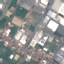
Land use / land cover class: Industrial